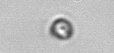
Label: nanoplankton_mix